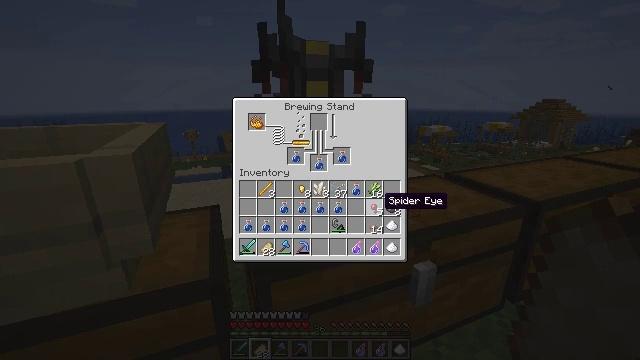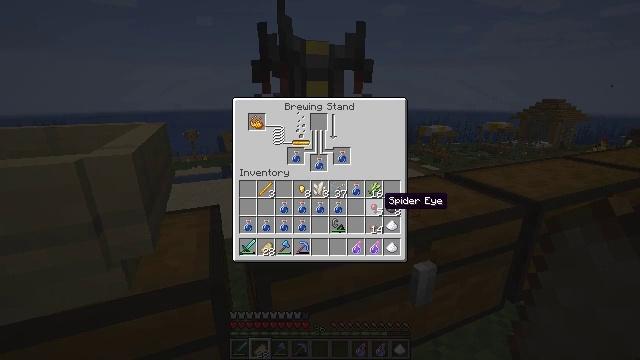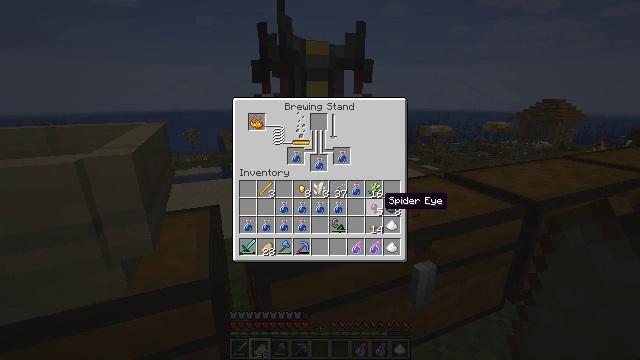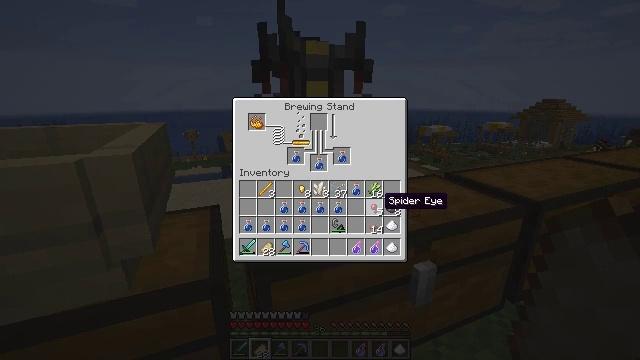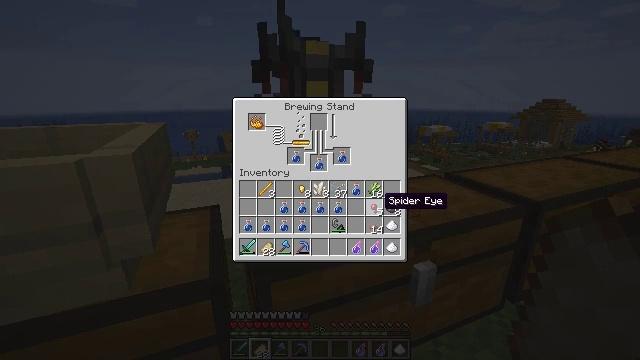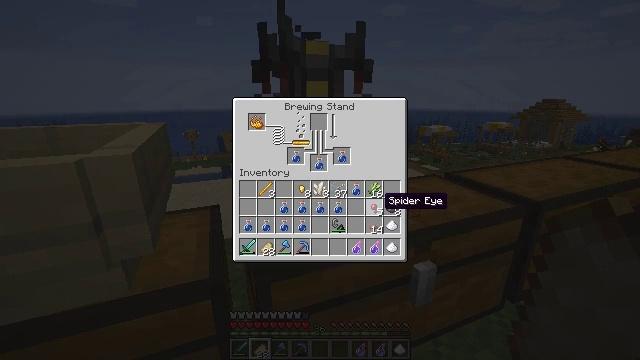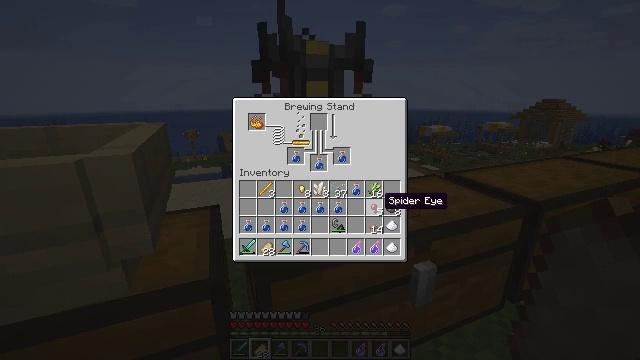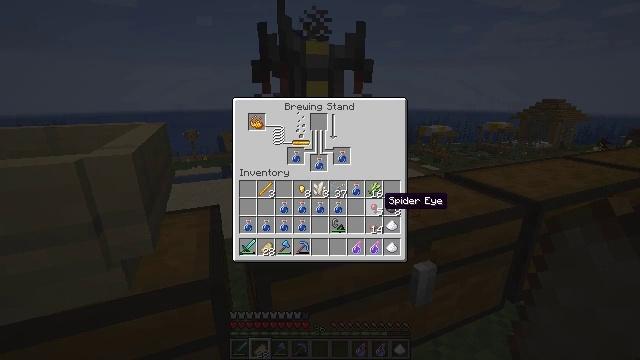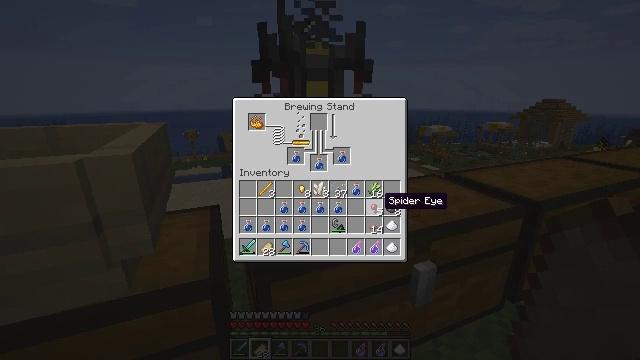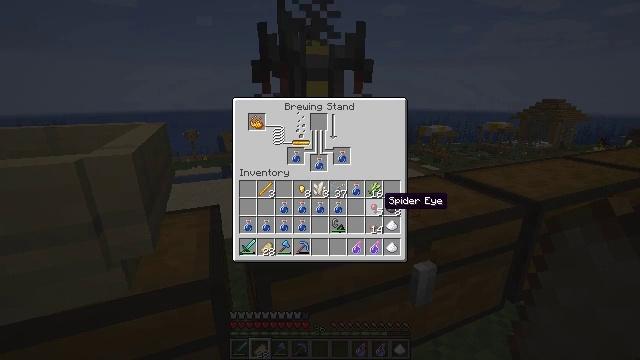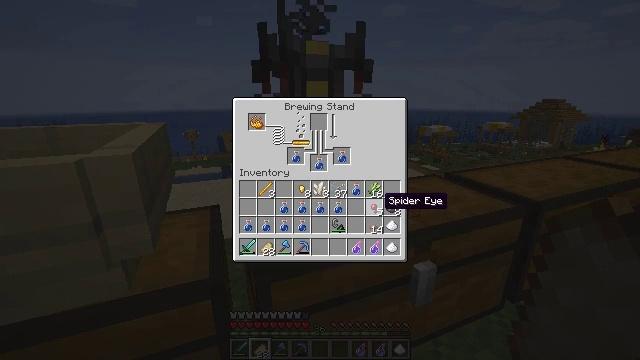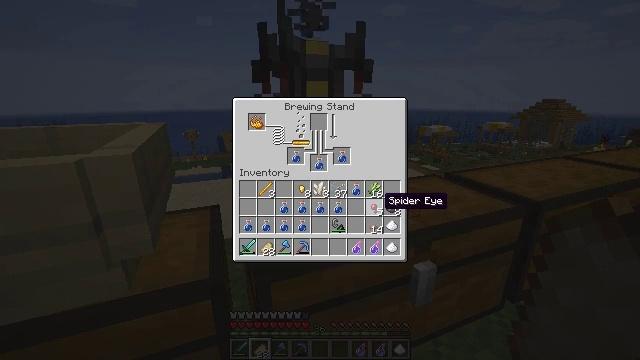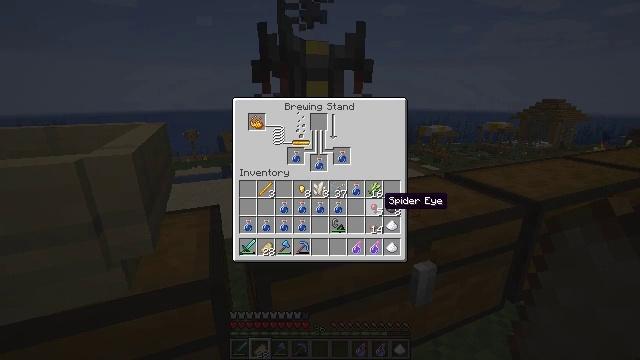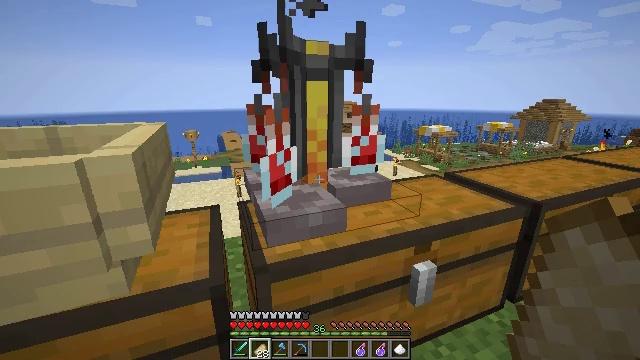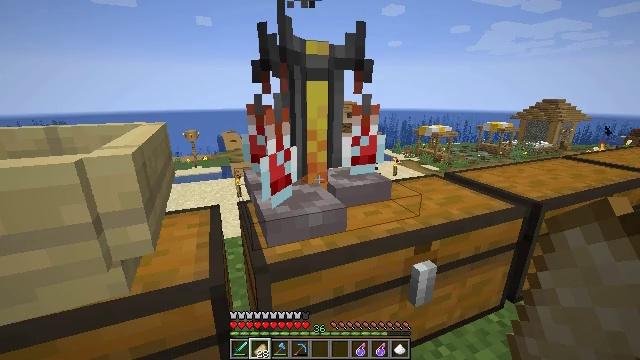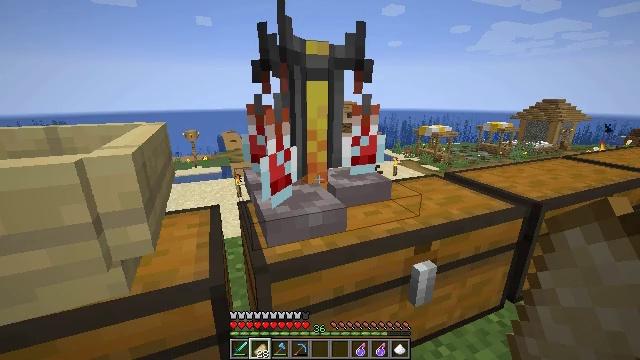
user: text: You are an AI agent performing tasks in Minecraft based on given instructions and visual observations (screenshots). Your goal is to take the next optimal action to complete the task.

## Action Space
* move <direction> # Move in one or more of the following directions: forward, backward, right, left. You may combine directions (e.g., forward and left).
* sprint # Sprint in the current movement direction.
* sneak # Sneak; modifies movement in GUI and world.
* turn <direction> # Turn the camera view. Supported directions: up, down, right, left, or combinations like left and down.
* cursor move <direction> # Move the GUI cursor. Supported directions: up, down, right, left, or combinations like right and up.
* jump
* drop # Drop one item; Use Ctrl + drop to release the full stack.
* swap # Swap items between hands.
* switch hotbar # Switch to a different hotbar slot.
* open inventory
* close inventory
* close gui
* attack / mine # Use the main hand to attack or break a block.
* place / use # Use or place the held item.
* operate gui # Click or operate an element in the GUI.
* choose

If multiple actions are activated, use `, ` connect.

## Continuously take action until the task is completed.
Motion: motion action
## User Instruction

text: Mix spider eye, mushroom, and sugar to make a fermented spider eye.
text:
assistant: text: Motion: no_op
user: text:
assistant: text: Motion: no_op
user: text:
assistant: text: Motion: no_op
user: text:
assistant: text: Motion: no_op
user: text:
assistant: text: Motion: no_op
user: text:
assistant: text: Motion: no_op
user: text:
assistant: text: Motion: no_op
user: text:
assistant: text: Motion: no_op
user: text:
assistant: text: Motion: no_op
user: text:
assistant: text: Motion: no_op
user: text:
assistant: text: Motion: no_op
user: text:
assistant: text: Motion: no_op
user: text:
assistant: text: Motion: no_op
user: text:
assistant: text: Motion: close gui
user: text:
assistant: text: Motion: no_op
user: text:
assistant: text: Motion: no_op
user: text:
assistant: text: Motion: turn right and down
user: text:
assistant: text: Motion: turn right and down
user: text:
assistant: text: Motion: turn right and down
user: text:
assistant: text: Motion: turn right and down
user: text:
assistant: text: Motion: move forward, turn right
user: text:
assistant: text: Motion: move forward, turn left
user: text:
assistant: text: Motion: move forward, turn left
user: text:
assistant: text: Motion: move forward
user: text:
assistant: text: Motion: move forward
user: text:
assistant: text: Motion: move forward
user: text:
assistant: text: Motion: move forward, sprint
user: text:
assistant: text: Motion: move forward, sprint, turn right
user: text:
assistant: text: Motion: move forward, sprint, turn right
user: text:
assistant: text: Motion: move forward, turn right